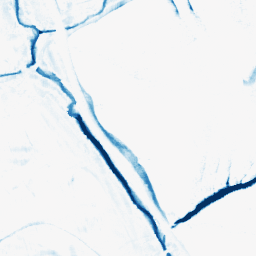
Category: morphological
Decomposition family: morphological_square
Decomposition parameters: operation: closing
size: 10
Upsampling method: quintic
Upsampling parameters: scale: 2
Upsampling scale: 2